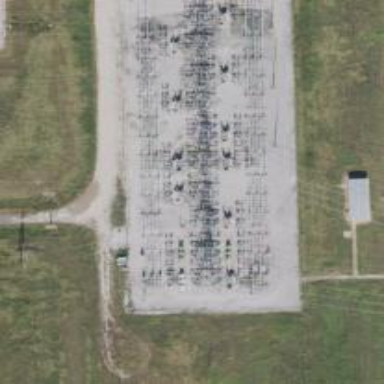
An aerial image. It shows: Switch used for power control.